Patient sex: M
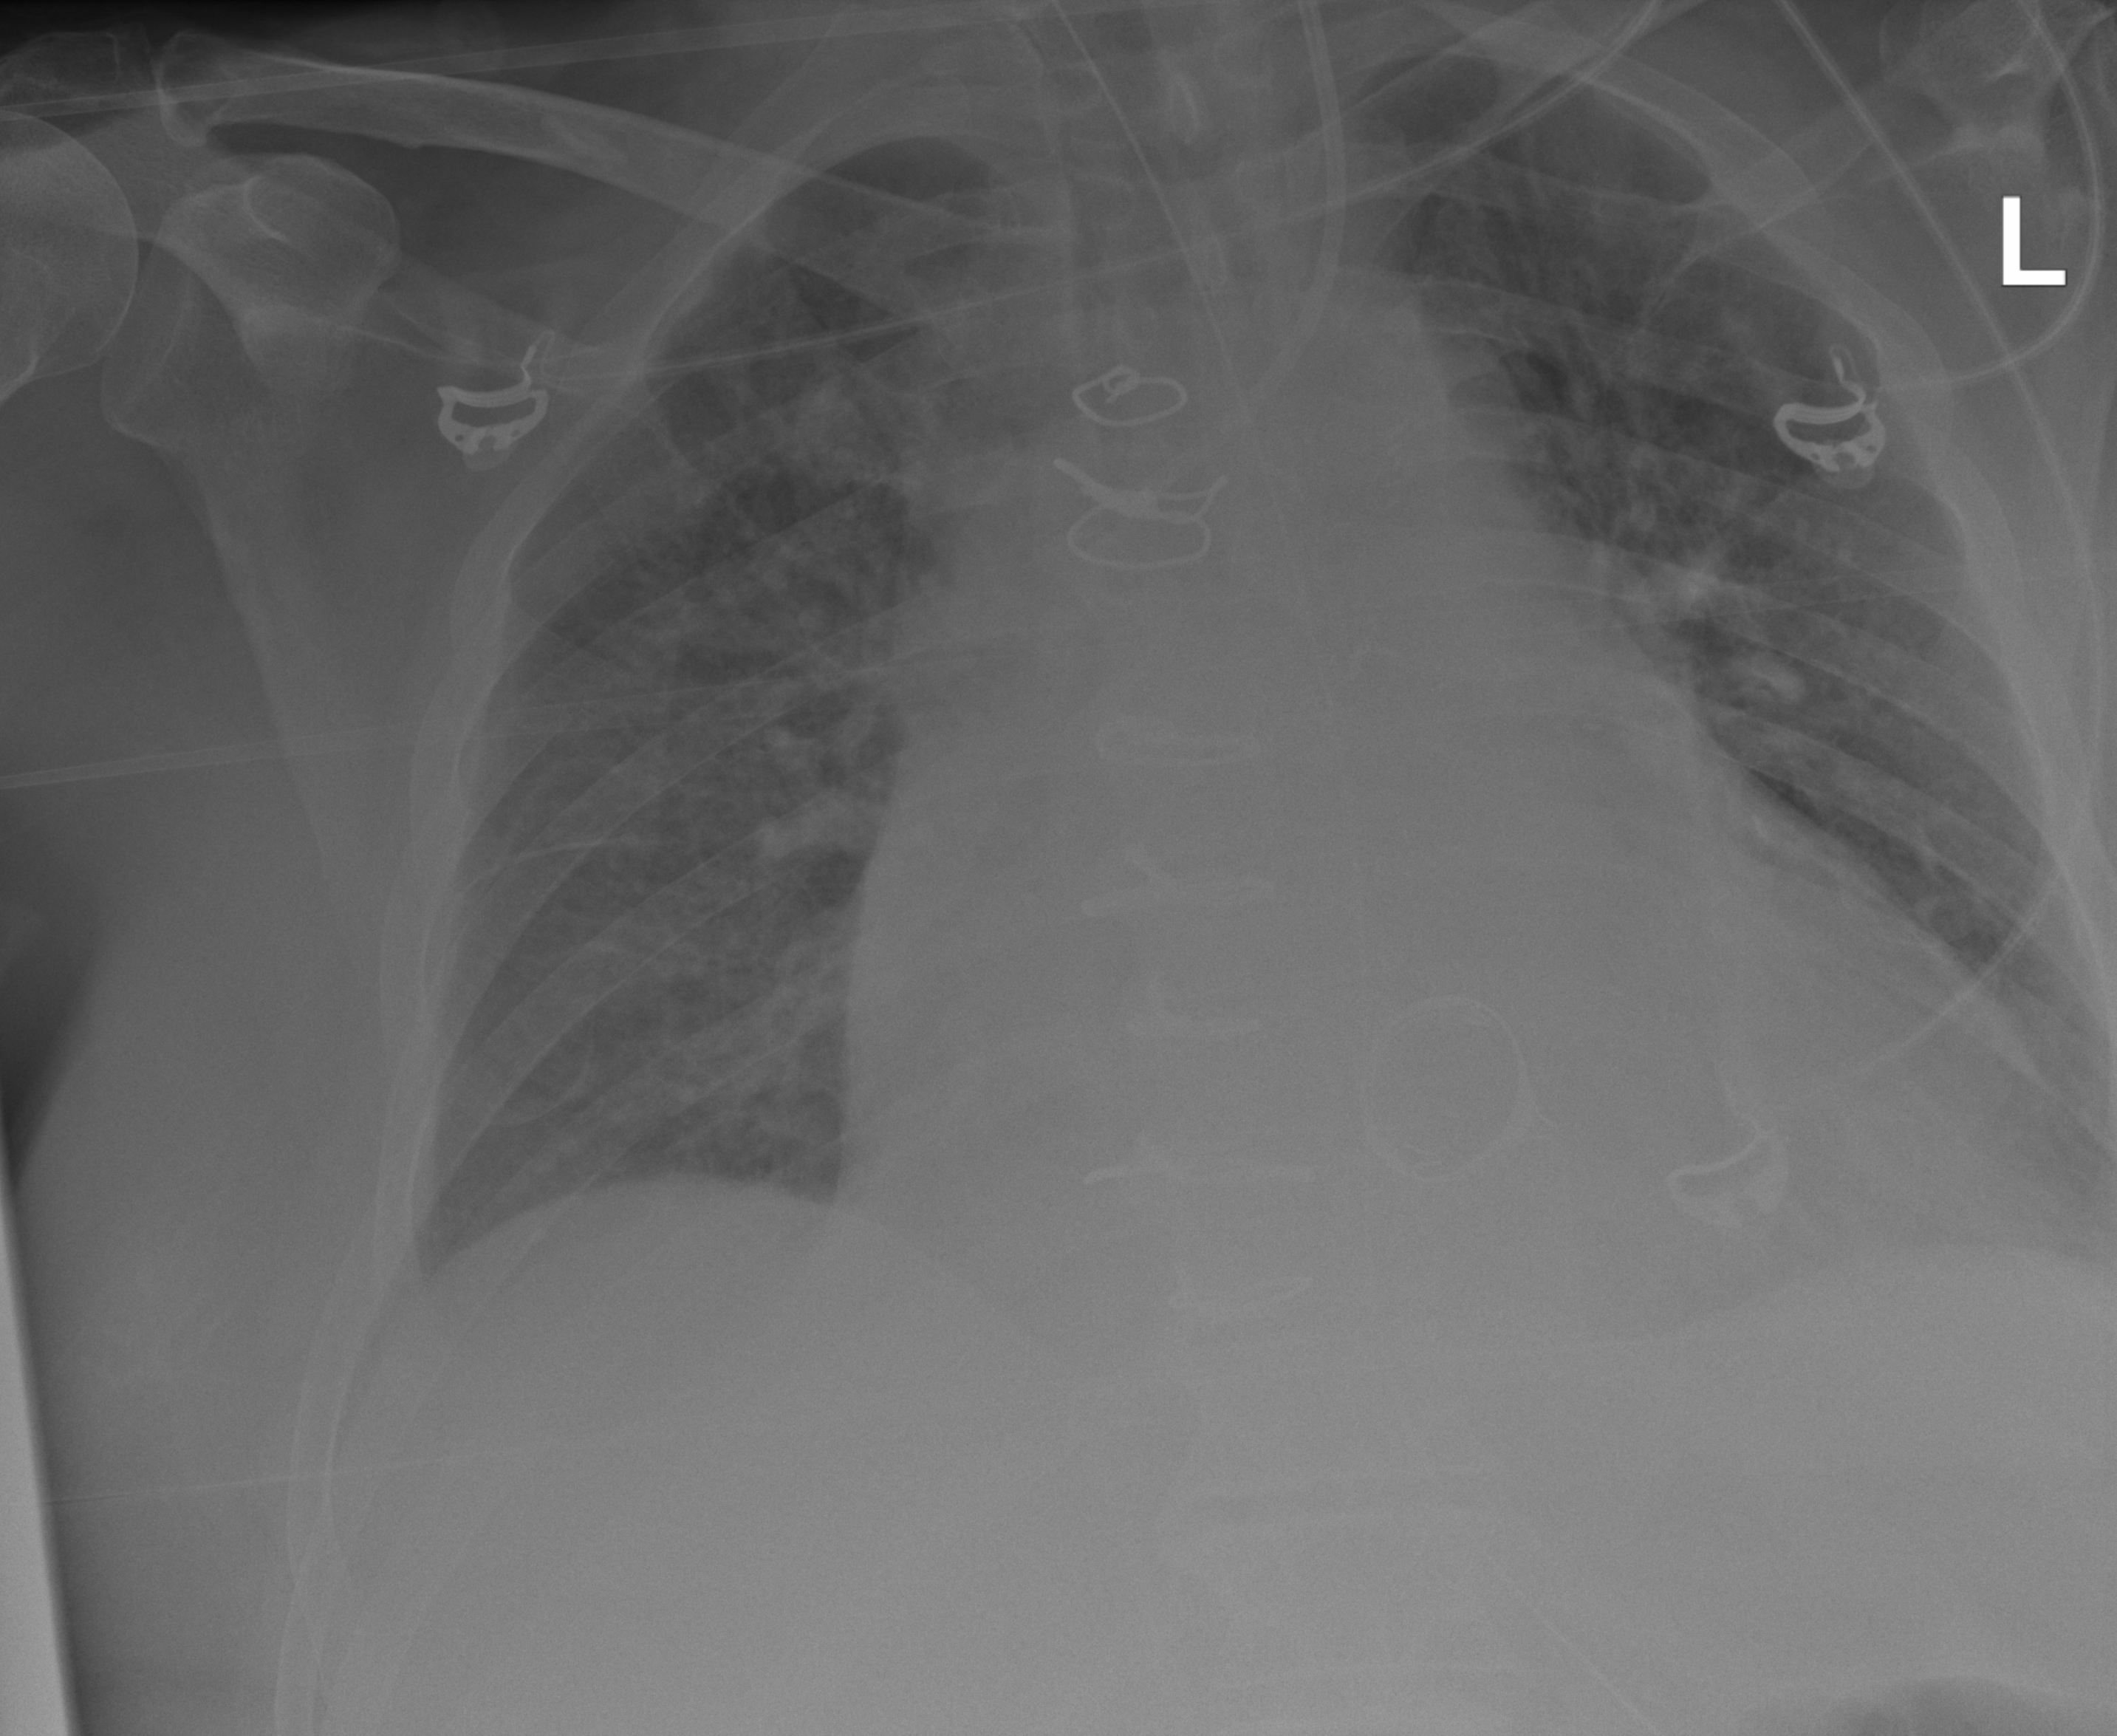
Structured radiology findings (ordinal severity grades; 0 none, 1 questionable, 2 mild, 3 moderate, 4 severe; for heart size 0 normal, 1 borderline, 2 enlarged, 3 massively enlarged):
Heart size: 3
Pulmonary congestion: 3
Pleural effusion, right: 1
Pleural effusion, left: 2
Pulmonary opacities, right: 0
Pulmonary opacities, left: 0
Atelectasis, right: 2
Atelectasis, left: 2